Question: I have a simple feedback form in a Kentico CMS site.
There are two inputs and a submit button. One of the inputs is a yes/no radio button selection and the other is a text area input. (please see screenshot).
I want the user to be able to submit the form only when at least one of the following 3 criteria are met:
1. 'Was this page helpful?' was answered.
2. The text area value is not blank and the value does not equal the default text value which is 'How can we improve this page? Providing feedback helps us to improve this information'
3. Or, both criteria in 1 and 2 are met.
Basically, I want them to answer .

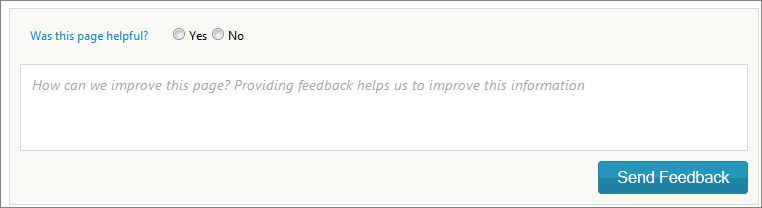
Answer: I contacted Kentico about this functionality and their response is below:
> Regrettably, this type of validation is not provided. Kentico CMS
perform validation for each built-in control separately. In general, you have two options. The first one is to implement the
or events which give you the ability
to perform a custom validation if necessary. You can access each field
as follows:'string answerText = ValidationHelper.GetString(viewBiz.BasicForm.Data.GetValue("answerText"), "");'If the validation fails, you need to set the of the
control to true:'viewBiz.StopProcessing = true;'More information about customization possibilities related to BizForm
can be found here:
<URL>Another way would be creating a custom form control just as it is
described in the documentation:
<URL>The form control would allow users to specify both fields and
therefore you can peform the custom validation ( method)
according to your requirements.To set a field other than the field for which the for control is used,
you need to implement the method.Then, just disable the other field so that it is not displayed on the
form twice.